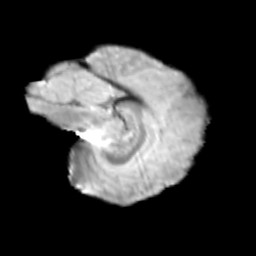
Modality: T2w
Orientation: sagittal
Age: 12
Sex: female
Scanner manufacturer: siemens
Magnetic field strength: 3 T
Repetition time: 3.8 s
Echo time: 0.07 s